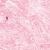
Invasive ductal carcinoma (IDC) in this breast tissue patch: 0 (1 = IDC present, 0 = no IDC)